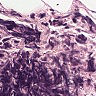
Metastatic tissue present: no